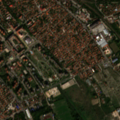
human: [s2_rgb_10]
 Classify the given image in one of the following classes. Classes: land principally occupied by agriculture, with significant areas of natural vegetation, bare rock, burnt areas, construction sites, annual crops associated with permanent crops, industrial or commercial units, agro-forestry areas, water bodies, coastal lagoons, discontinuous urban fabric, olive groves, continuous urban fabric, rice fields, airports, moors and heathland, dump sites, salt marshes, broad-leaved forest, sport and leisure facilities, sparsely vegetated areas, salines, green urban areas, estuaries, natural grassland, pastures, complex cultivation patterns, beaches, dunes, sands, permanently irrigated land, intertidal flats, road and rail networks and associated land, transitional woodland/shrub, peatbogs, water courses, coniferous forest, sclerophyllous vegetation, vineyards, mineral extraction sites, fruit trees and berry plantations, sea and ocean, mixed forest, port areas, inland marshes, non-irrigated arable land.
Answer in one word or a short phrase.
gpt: discontinuous urban fabric, industrial or commercial units, non-irrigated arable land